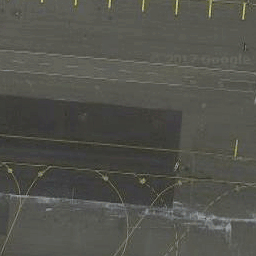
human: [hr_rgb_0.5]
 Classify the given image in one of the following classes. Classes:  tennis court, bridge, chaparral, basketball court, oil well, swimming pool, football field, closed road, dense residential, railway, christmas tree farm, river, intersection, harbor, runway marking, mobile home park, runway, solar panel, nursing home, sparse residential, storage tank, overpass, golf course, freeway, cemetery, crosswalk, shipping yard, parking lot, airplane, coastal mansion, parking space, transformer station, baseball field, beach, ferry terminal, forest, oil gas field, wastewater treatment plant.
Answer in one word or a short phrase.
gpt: runway